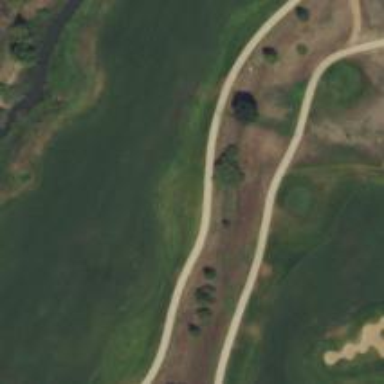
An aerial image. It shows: Track noted as Golf Cart path.